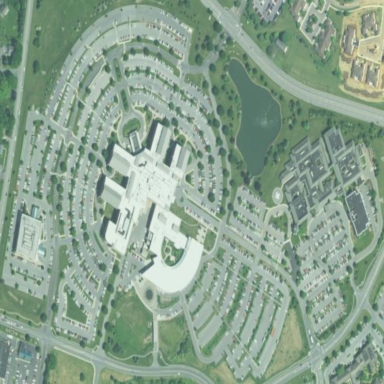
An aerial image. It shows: Healthcare clinic is depicted in the image.